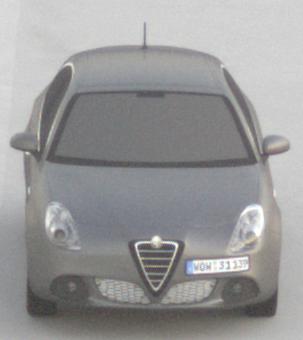
Make: Alfa Romeo
Model: Giulietta 1.4 TB 16V
Detailed model: Giulietta (940)
Model produced from: 2010/05
Model produced until: 2013/03
Doors: 5
Color: gray
Road condition: dry road
Daytime: sunrise or sunset
Contrast: low contrast